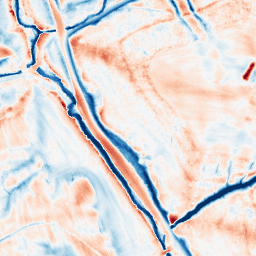
Category: edge_preserving
Decomposition family: guided
Decomposition parameters: radius: 8
eps: 0.001
Upsampling method: lanczos
Upsampling parameters: scale: 4
Upsampling scale: 4